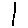
Label: line